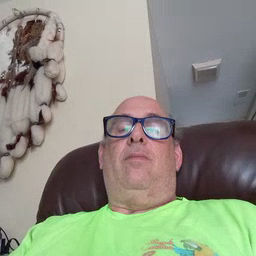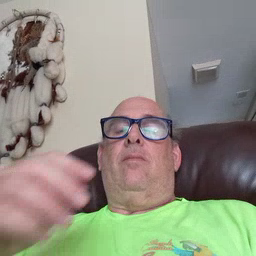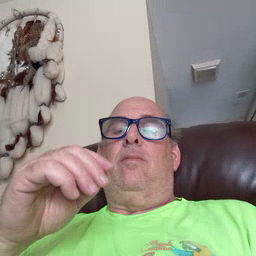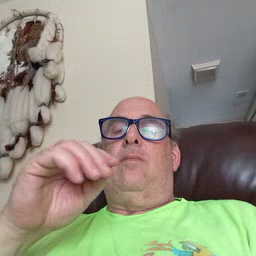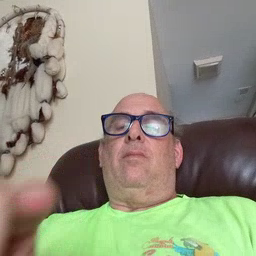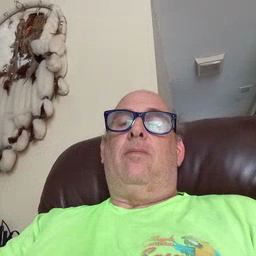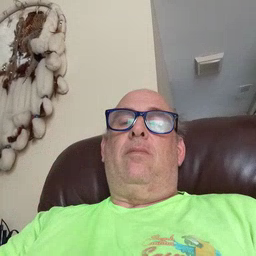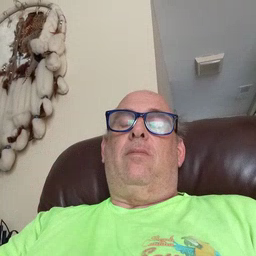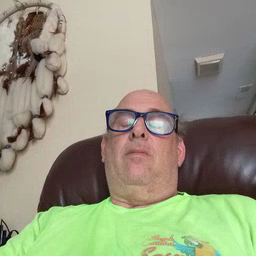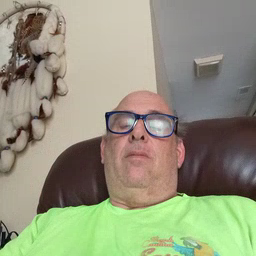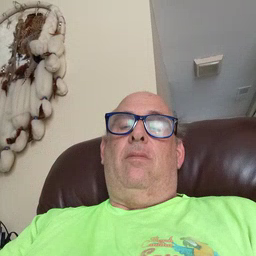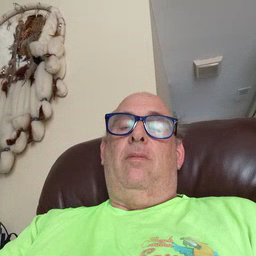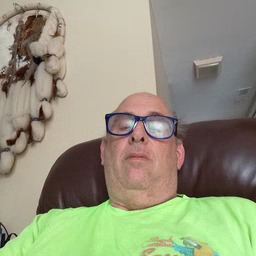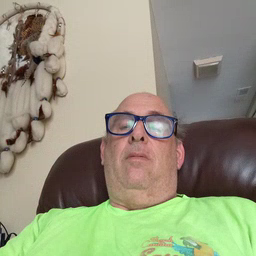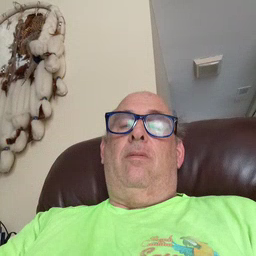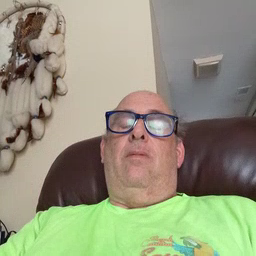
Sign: kiss